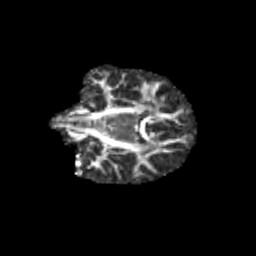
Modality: FA
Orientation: coronal
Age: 11
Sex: female
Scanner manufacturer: siemens
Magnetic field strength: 3 T
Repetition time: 3.8 s
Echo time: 0.07 s